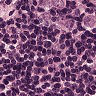
Metastatic tissue present: yes